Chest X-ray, PA view. Patient: 71 years old, sex F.
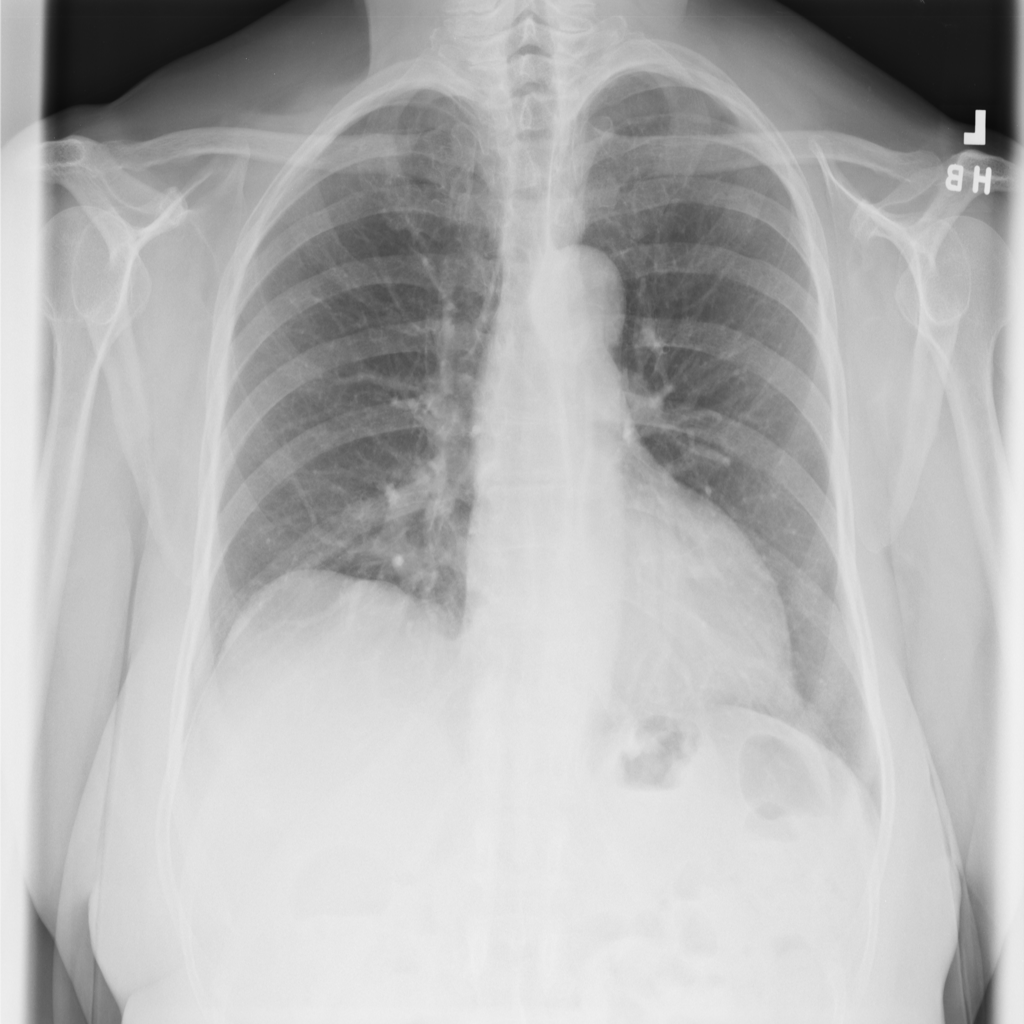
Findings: No Finding